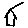
Label: house